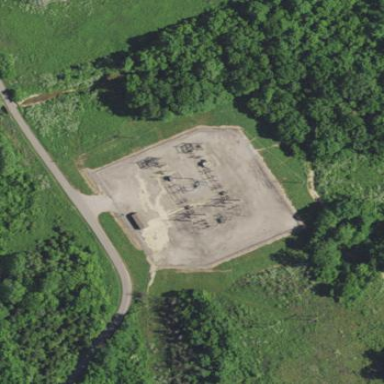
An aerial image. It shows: Power substation enclosed by fence.